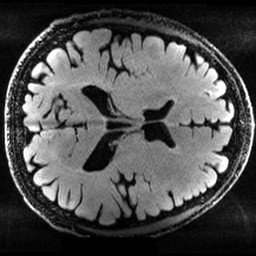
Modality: FLAIR
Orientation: axial
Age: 35
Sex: male
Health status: healthy
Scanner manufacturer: ge
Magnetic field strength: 3 T
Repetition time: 5 s
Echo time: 0.09047 s